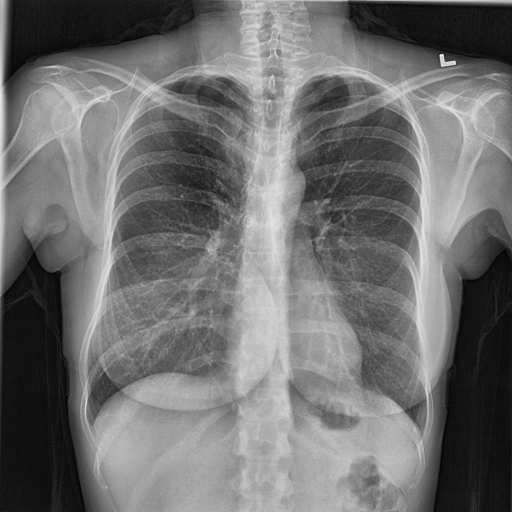
Finding: NORMAL